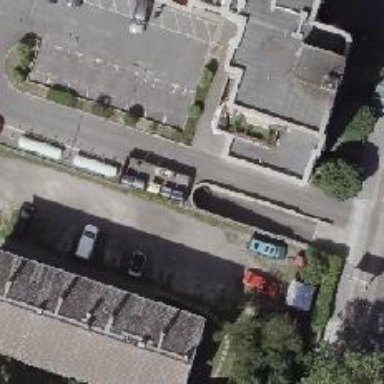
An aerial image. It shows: Parking entrance.